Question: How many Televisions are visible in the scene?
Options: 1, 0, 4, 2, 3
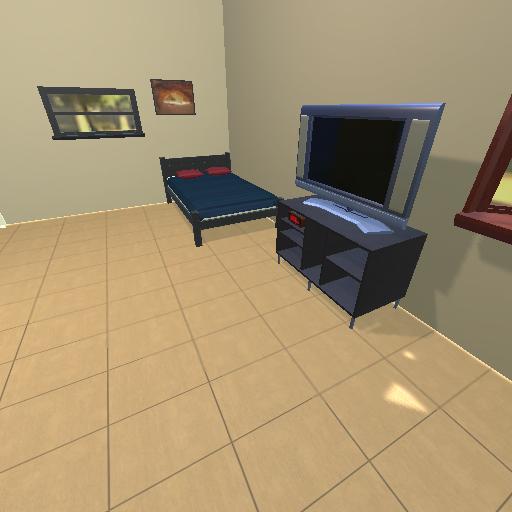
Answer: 1